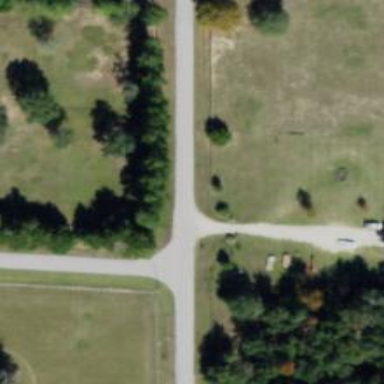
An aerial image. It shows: Driveway.